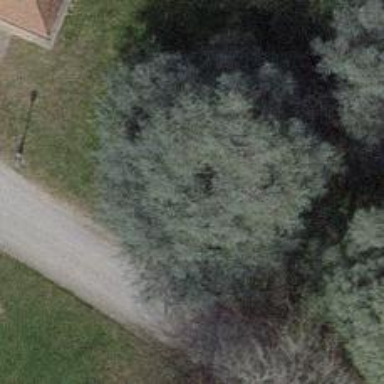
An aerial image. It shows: Evergreen tree with needle-leaved leaves.